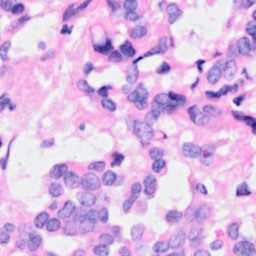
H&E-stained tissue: Breast